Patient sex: M
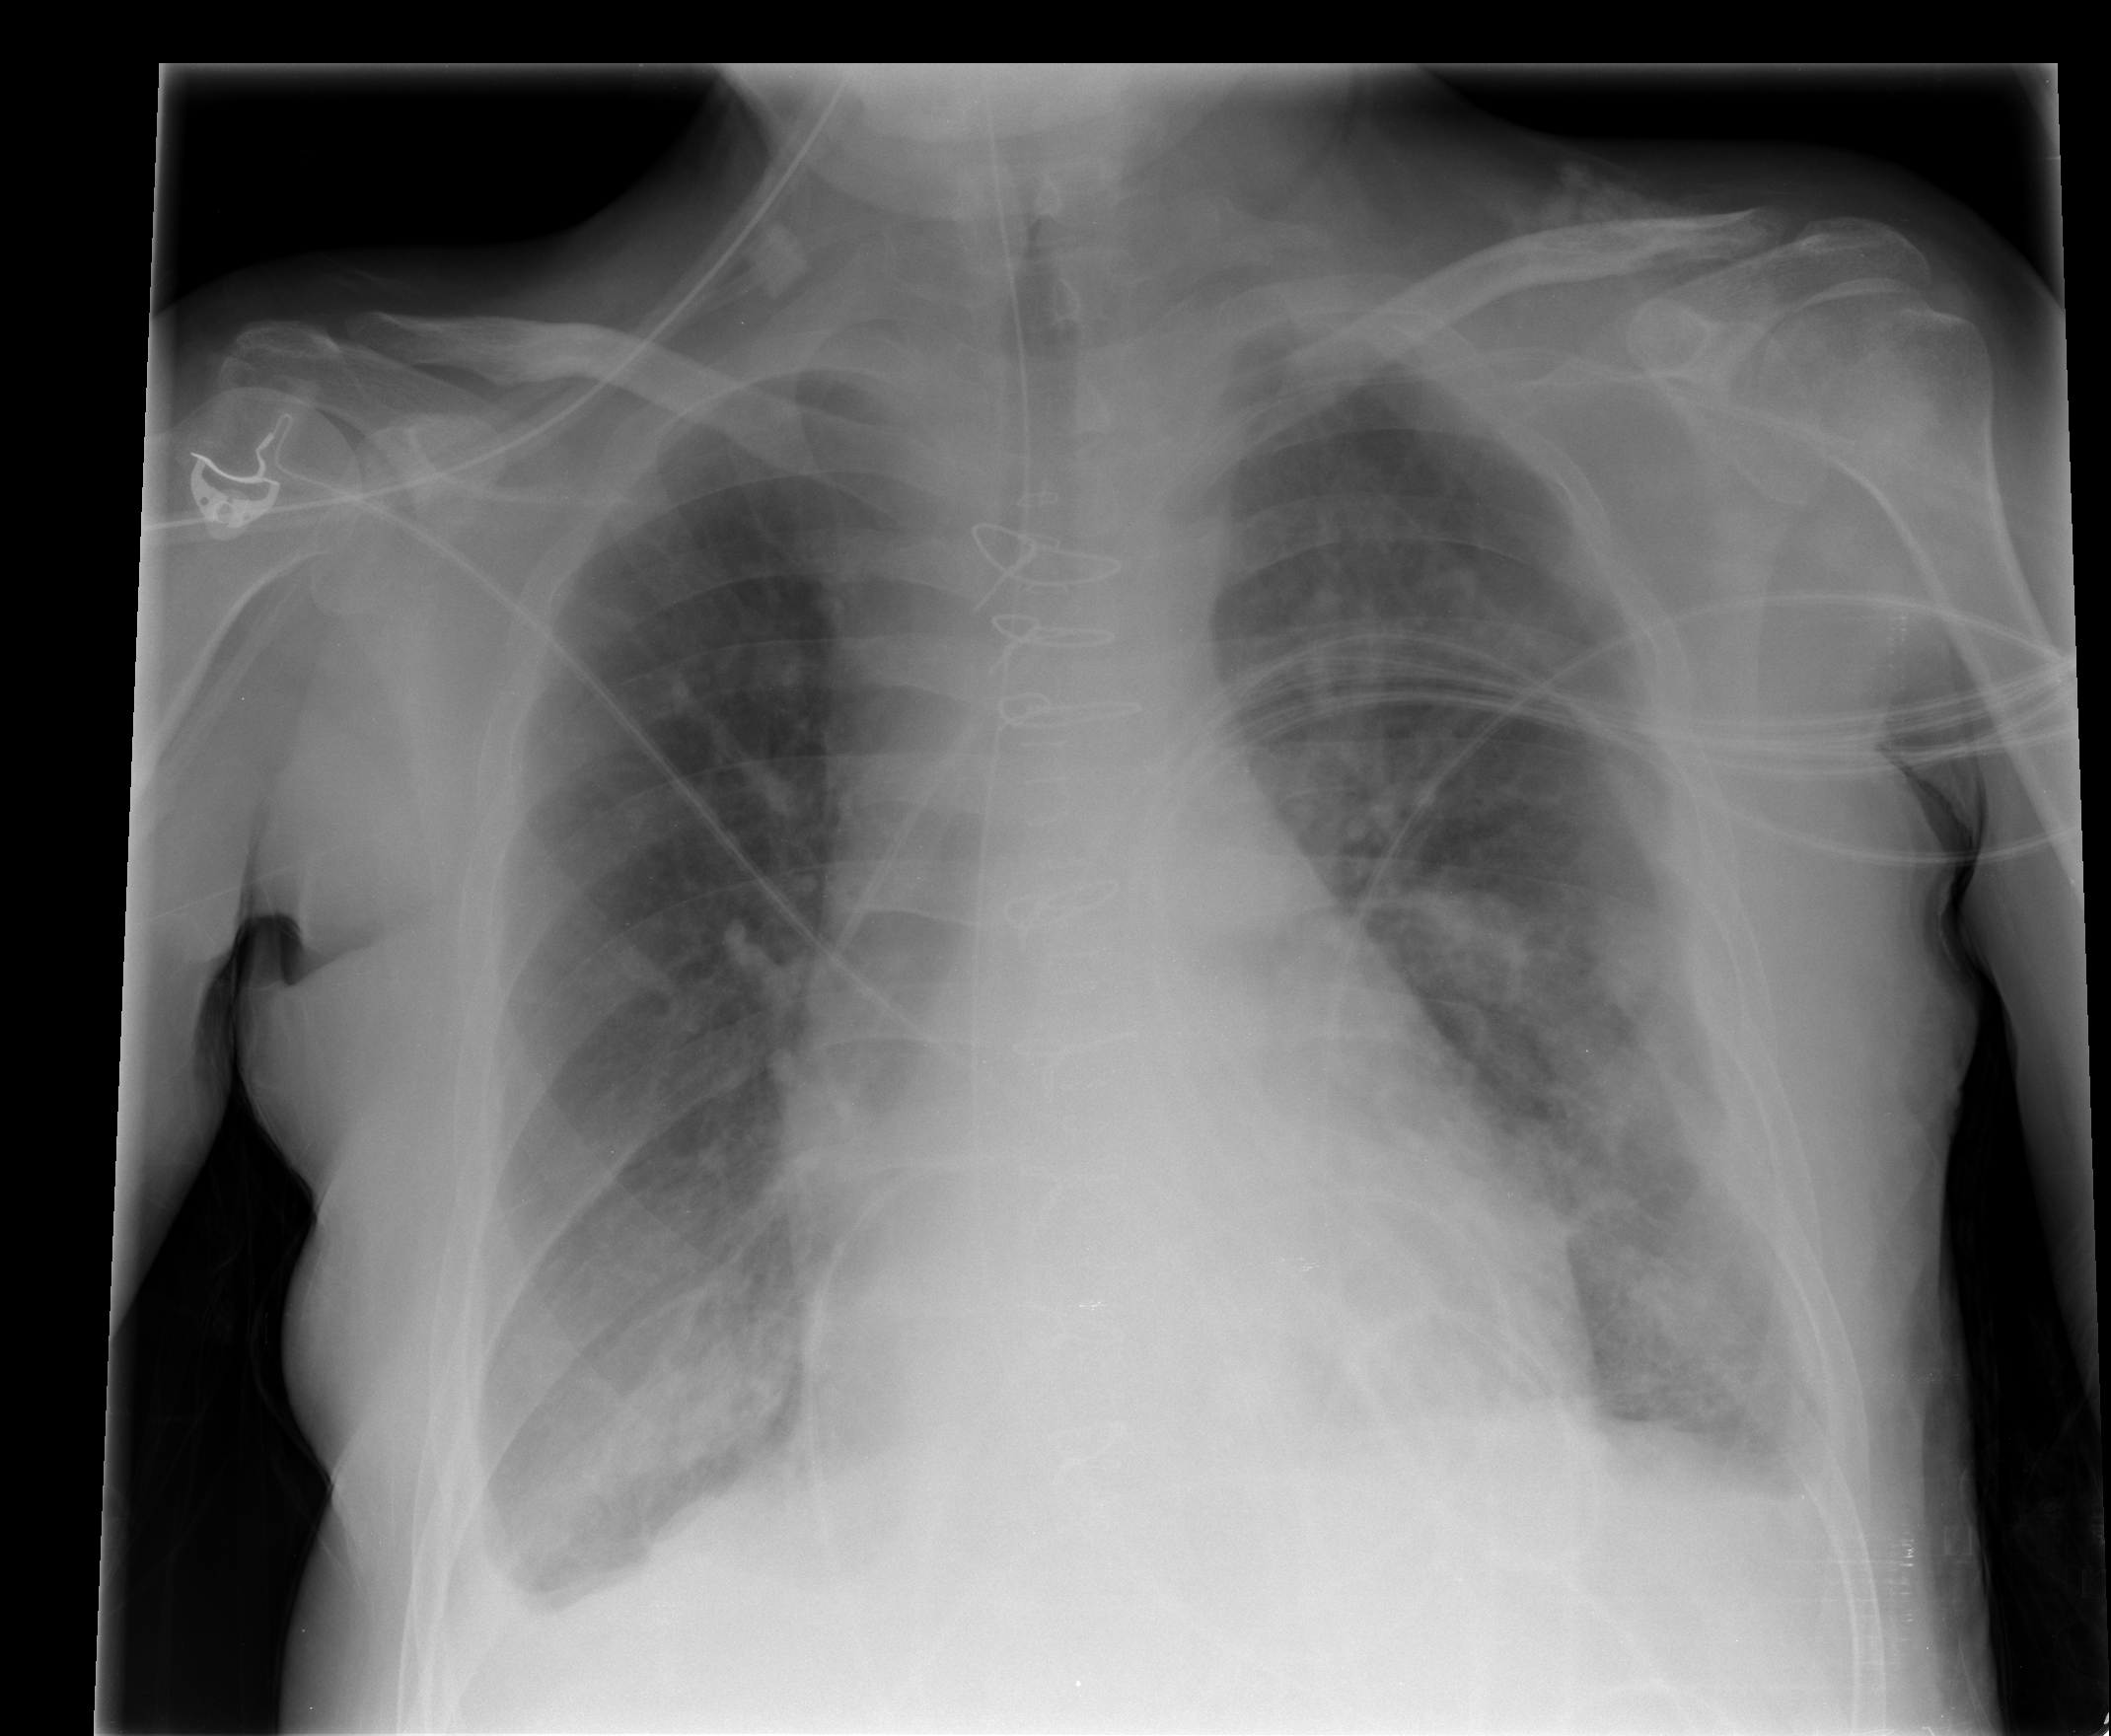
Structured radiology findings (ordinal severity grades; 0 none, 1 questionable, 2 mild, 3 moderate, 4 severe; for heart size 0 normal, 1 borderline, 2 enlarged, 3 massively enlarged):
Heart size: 2
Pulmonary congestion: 0
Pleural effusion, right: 2
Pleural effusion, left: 2
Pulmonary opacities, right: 2
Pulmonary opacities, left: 3
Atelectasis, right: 2
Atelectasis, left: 2